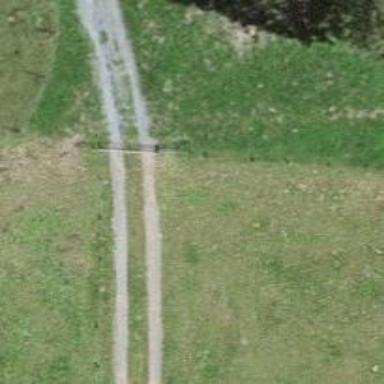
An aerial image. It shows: Track with grade3 tracktype.